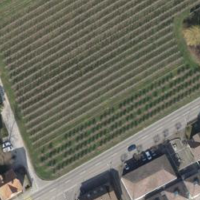
EUNIS habitat code: 40
Species observed at this site:
Stachys recta